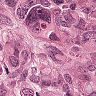
Metastatic tissue present: yes